Field crop: maize
Growth stage: 2
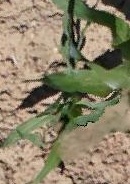
Species: maize